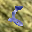
Label: 6